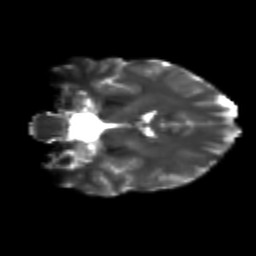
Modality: T2w
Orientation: coronal
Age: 28
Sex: female
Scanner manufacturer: siemens
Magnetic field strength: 3 T
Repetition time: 3.5 s
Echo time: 0.104 s